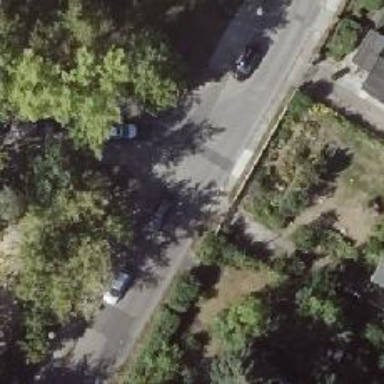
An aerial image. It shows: Smooth asphalt road in residential area.